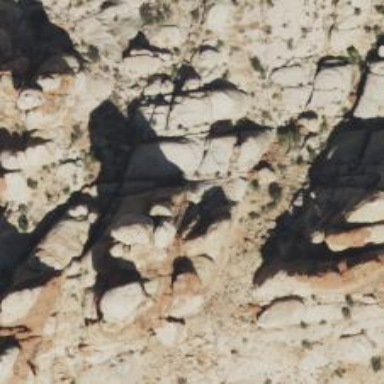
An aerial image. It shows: Cliff in nature.